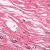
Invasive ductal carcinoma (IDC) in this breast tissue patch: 0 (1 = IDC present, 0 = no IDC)